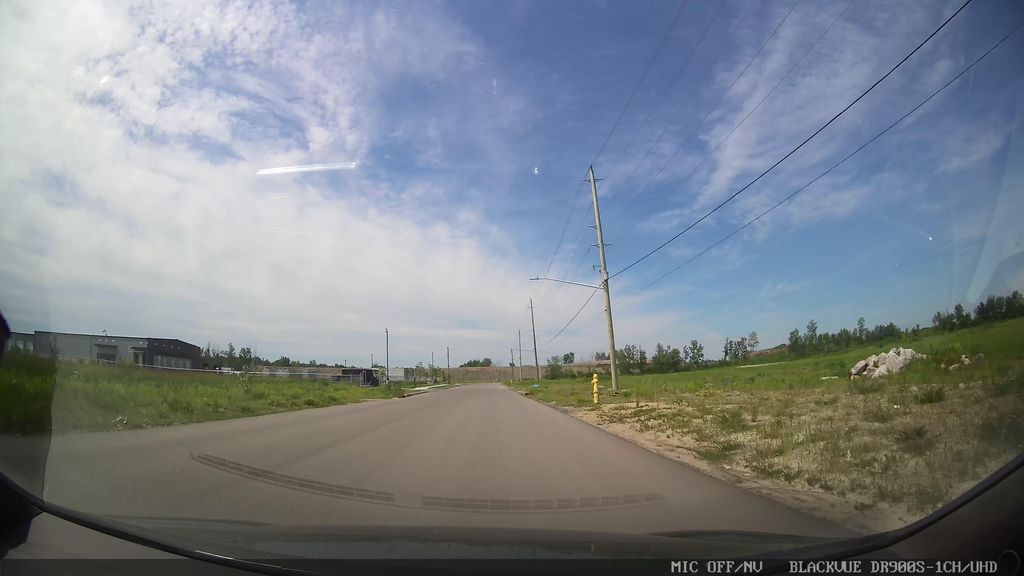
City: ottawa-gatineau